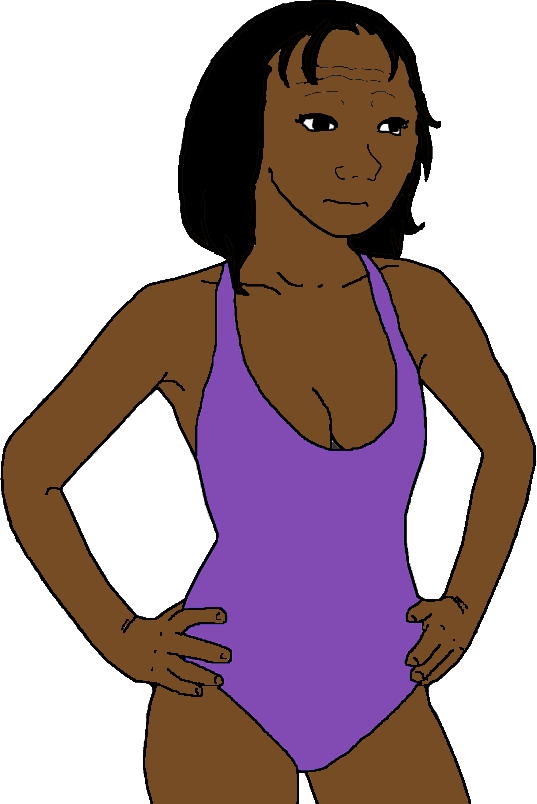
Label: 5_Blackjak